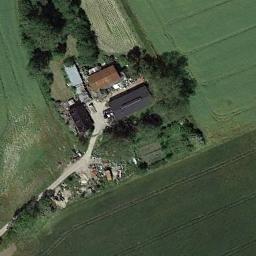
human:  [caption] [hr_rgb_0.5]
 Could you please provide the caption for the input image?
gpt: The sparse residential is on the grass next to some trees .

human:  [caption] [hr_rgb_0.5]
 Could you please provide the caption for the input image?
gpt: In sparse residential areas there are several houses of different sizes and several green trees surrounded by grass .

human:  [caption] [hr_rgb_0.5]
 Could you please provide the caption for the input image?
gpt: The sparse residential  is surrounded by trees .

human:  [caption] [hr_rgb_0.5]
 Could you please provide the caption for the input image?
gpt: A path leads to this house with black roof .

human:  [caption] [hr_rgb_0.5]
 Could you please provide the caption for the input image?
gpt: A sparse residential area with several buildings and green trees .